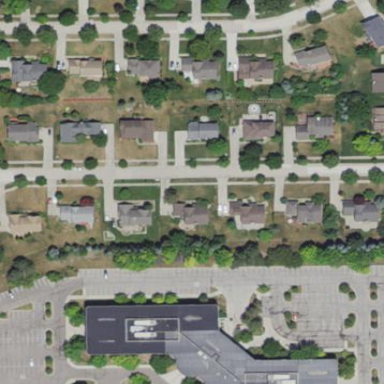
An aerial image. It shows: This residential area consists of single-family homes.